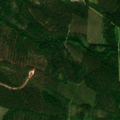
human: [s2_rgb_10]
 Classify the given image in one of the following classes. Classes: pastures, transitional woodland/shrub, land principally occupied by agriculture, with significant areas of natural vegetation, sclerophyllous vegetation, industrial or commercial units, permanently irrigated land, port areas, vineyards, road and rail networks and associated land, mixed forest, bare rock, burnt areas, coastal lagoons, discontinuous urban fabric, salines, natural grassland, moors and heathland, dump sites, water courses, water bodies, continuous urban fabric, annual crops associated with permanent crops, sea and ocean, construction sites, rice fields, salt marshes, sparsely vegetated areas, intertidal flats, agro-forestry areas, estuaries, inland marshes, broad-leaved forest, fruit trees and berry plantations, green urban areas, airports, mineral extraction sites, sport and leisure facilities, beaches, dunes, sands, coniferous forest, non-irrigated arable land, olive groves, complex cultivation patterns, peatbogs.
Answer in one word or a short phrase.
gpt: coniferous forest, transitional woodland/shrub